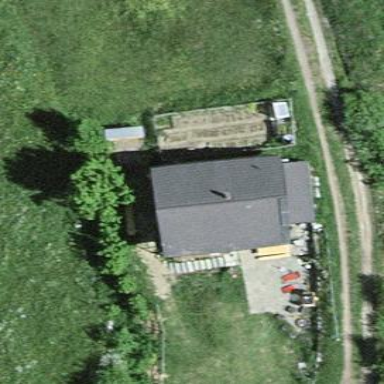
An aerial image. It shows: Simple and straightforward house.